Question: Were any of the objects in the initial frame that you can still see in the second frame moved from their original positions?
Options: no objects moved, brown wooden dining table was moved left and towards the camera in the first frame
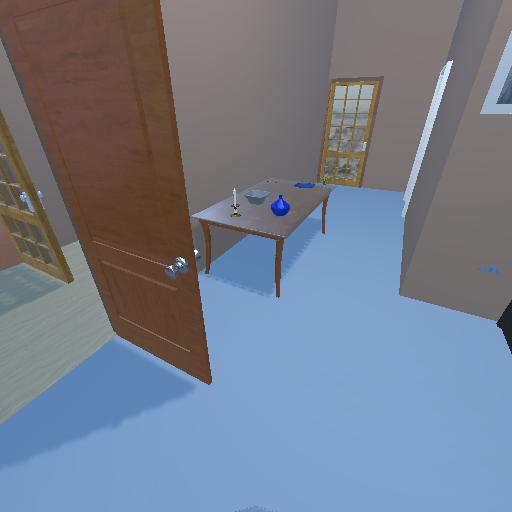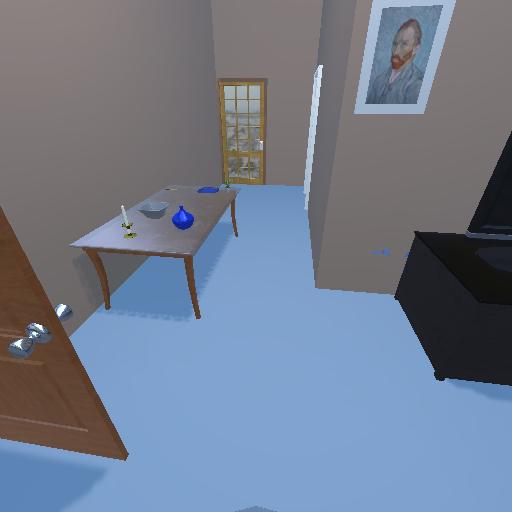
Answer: no objects moved